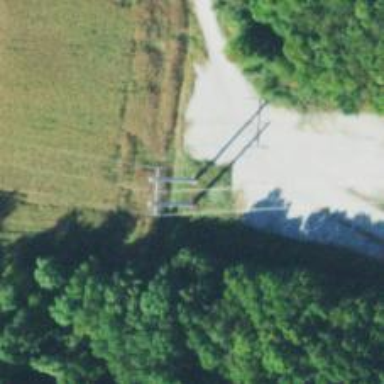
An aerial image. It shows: H-frame designed tower for power lines.